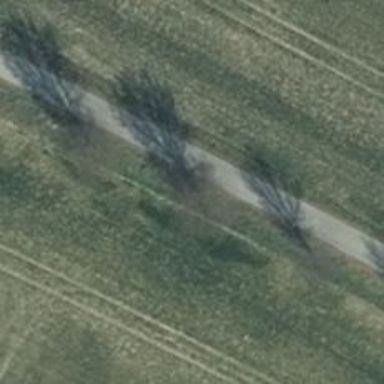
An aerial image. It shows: Avenue lined with trees.